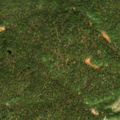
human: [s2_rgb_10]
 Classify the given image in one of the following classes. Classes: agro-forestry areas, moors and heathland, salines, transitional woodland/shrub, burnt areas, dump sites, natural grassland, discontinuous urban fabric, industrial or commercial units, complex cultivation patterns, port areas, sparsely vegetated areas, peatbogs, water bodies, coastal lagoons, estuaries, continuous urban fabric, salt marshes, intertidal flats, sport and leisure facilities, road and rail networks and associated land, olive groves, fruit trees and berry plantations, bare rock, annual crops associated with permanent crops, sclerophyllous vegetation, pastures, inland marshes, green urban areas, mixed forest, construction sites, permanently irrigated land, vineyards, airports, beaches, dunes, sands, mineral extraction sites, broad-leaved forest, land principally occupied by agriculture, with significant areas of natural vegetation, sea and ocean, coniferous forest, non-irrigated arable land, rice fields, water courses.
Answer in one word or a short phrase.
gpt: coniferous forest